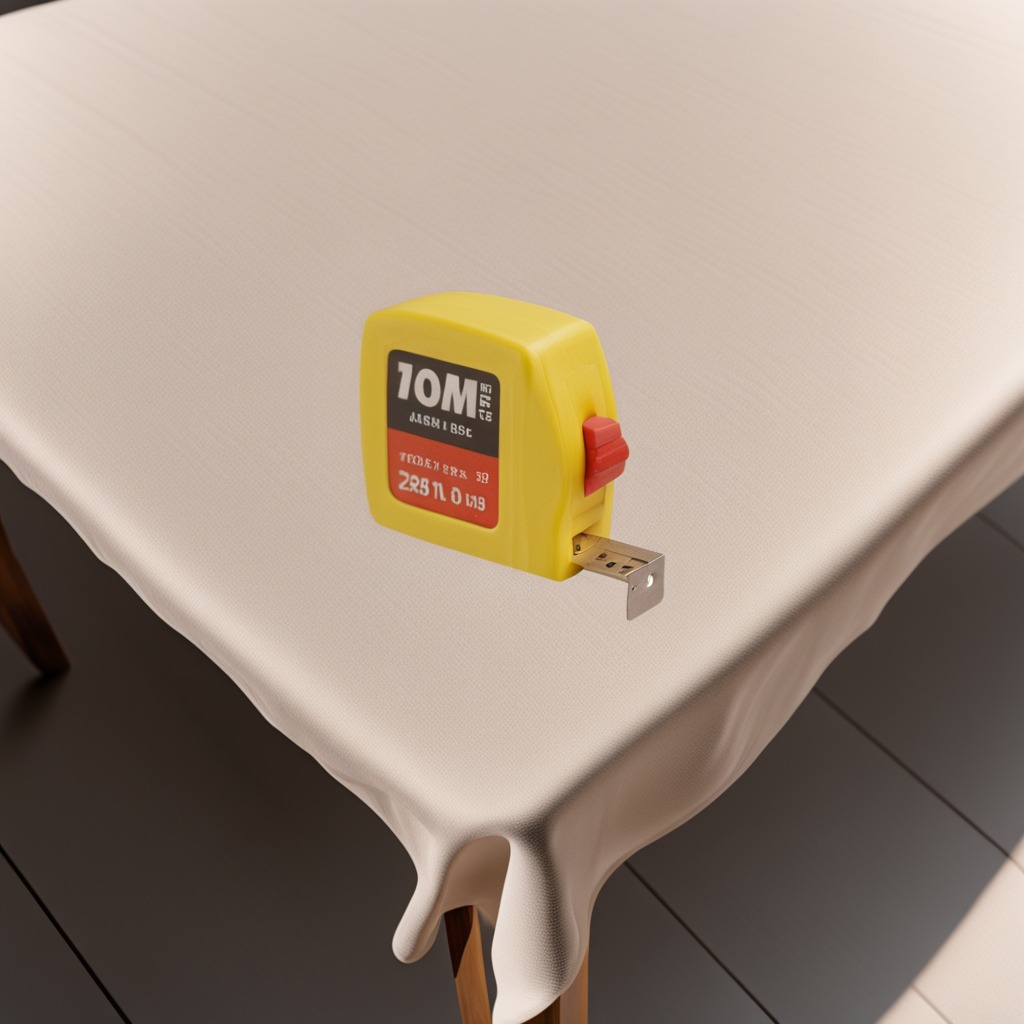
A measuring tape is lying on the wooden table in the outdoor workshop.